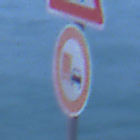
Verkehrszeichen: UeberholverbotKraftfahrzeuge
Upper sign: RadverkehrLinks
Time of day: Dawn
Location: Outdoor (Urban)
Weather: PartlyCloudy
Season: NotSpecified
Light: Natural